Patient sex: M
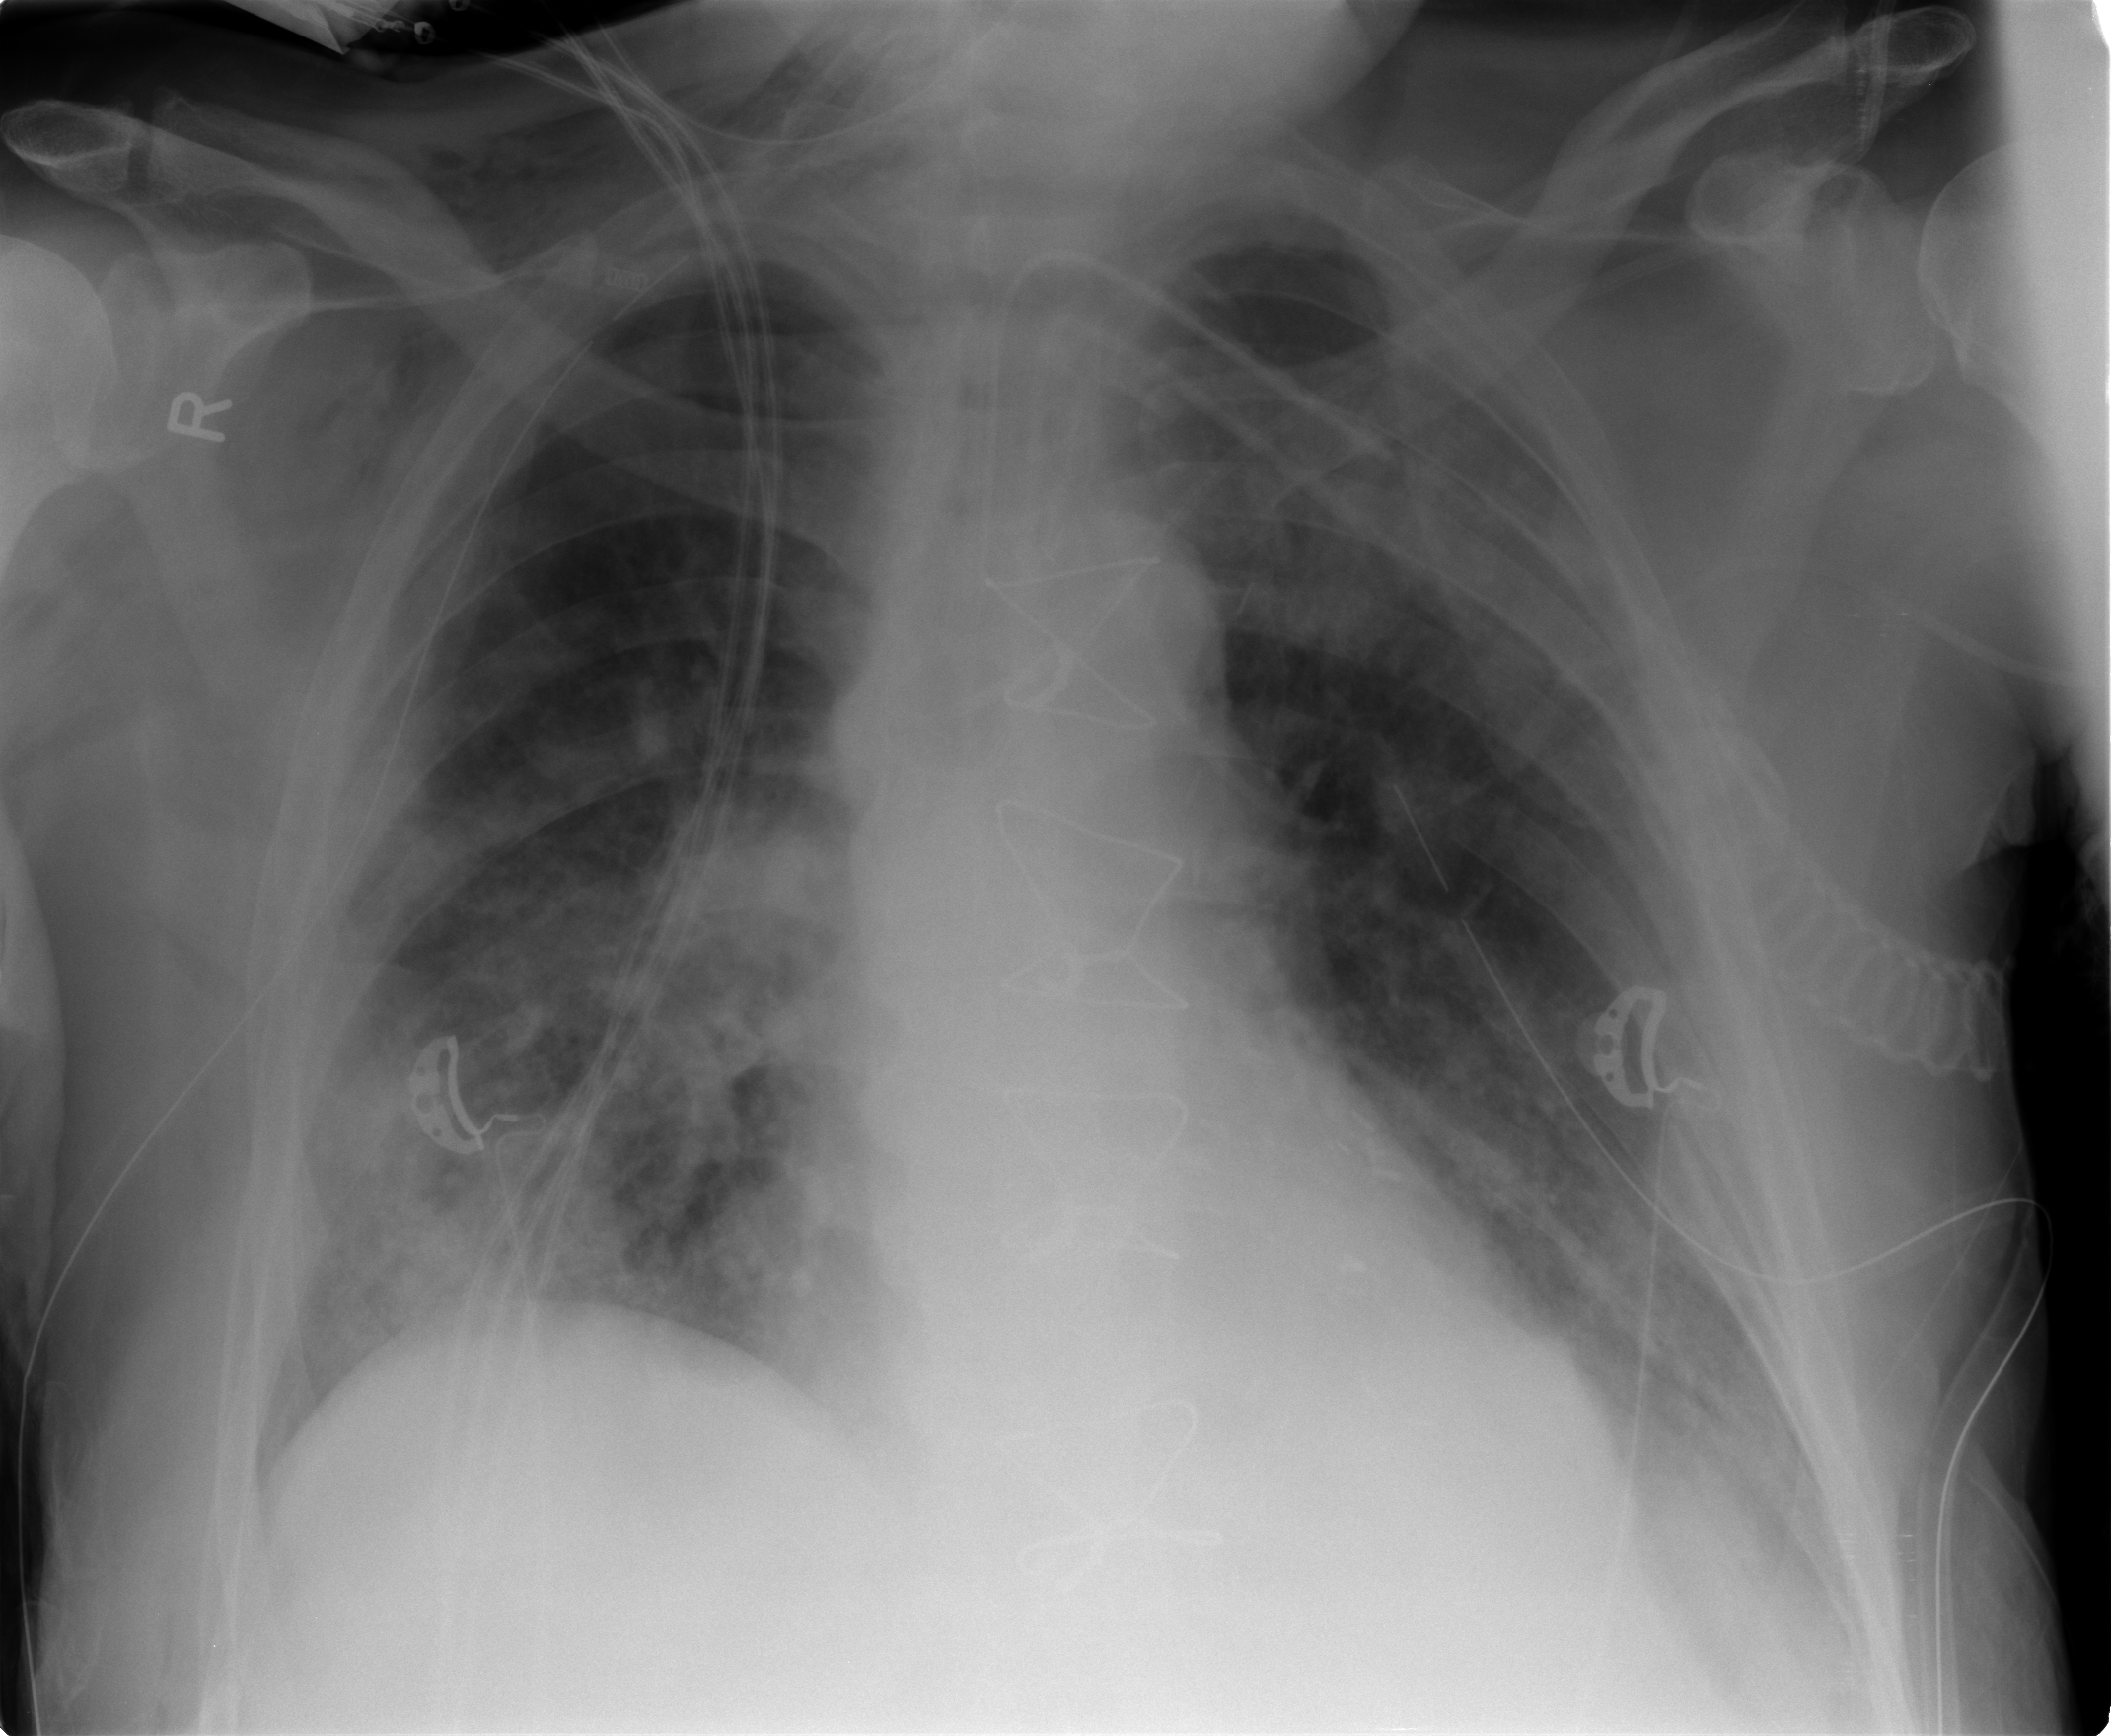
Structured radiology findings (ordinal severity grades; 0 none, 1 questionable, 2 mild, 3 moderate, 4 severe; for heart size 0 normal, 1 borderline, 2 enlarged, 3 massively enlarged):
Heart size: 0
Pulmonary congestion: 2
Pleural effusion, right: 2
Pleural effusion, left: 1
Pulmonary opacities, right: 3
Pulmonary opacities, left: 2
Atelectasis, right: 3
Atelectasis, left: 2